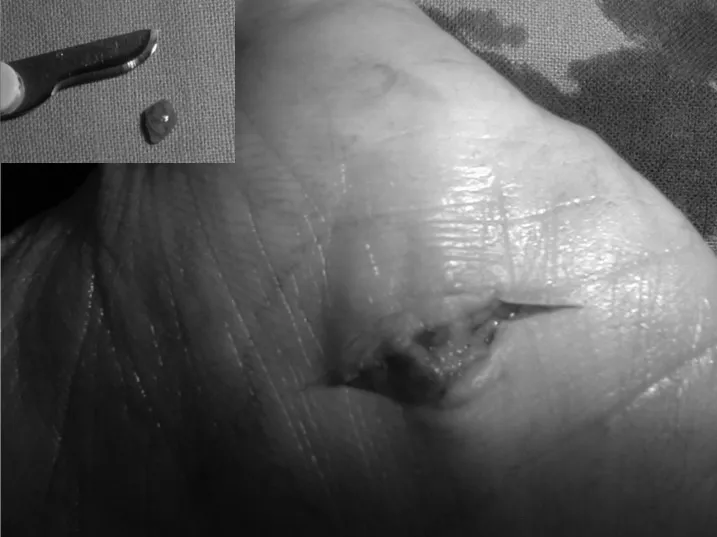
Intraoperative findings. The glomus tumor was excised through a volar approach and was found to to be very shallow. The window on the left top shows the well capsulated neoformation as it appeared at the end of the procedure.
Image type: medical_photograph (skin_photograph)